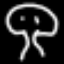
Label: mushroom